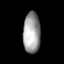
Tissue: lung
Cell type: Epithelial cells
Senescence score: 0.5964
Nuclear area (px): 691
Mean DAPI intensity: 158.032